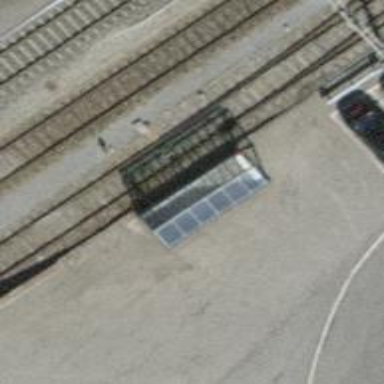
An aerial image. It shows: Railway switch.